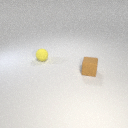
small brown rubber cube to the right of small yellow rubber sphere